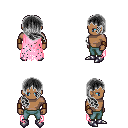
a pixel art fantasy rpg character, male body template, human, dark skin, pink tattered cape, teal pants, gray right-swept hairstyle, leather bracers, metal boots, four views (front, back, left, right), 2x2 character sprite sheet, small pixel art, hard edges, no anti-aliasing